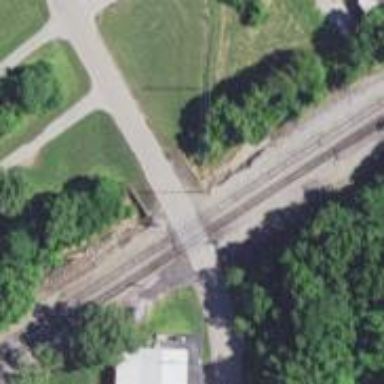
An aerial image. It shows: Level crossing along the railway.